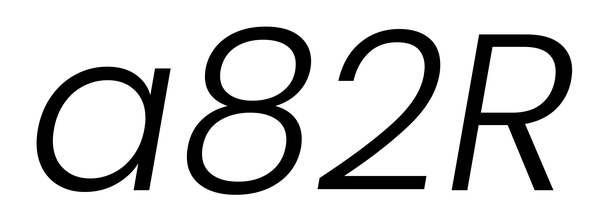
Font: Poppins-LightItalic